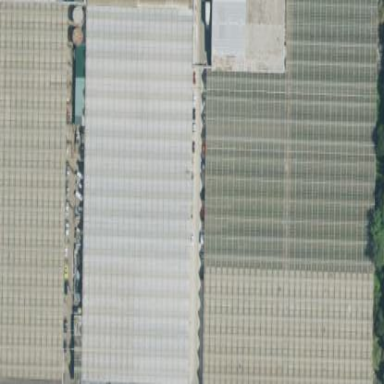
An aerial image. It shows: Greenhouse.